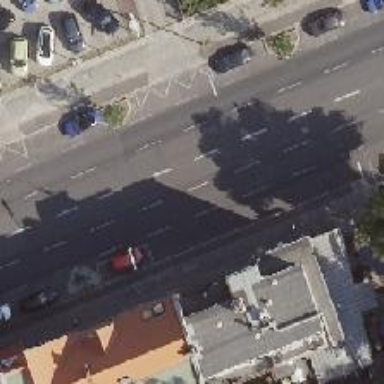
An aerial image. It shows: Secondary road with asphalt surface. It has separate cycle track and sidewalks on both sides.